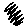
Label: zigzag